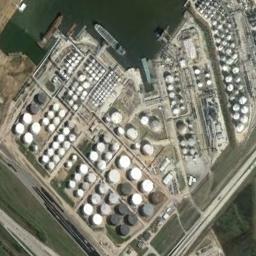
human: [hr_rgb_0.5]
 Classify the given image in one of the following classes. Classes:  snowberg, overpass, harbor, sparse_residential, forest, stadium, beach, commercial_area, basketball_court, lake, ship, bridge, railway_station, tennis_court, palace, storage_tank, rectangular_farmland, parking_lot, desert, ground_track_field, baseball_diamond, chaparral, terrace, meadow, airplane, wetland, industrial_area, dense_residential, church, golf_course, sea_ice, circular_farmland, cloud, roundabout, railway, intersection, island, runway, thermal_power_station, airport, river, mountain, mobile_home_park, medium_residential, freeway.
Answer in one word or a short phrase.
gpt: storage_tank